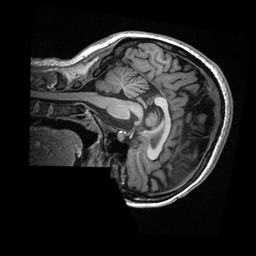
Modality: T1w
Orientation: sagittal
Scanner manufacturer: ge
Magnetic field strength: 3 T
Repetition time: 0.007712 s
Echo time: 0.002948 s